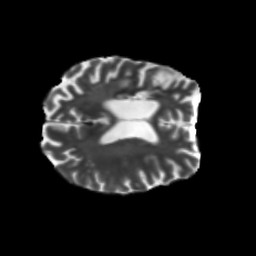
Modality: T2w
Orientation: axial
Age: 68
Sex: female
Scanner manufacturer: siemens
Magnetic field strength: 3 T
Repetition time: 5.47 s
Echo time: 0.0854 s